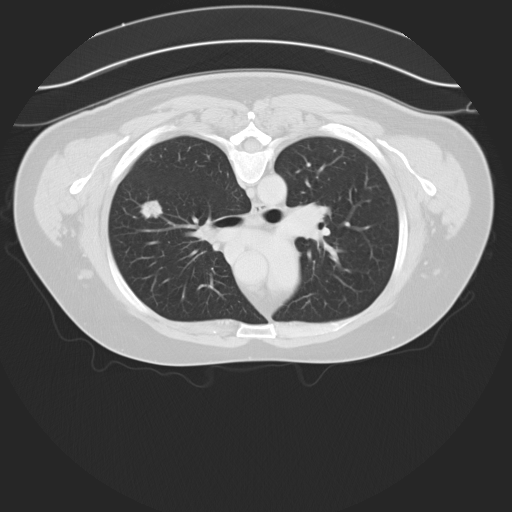
Survival: Long